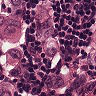
Metastatic tissue present: yes